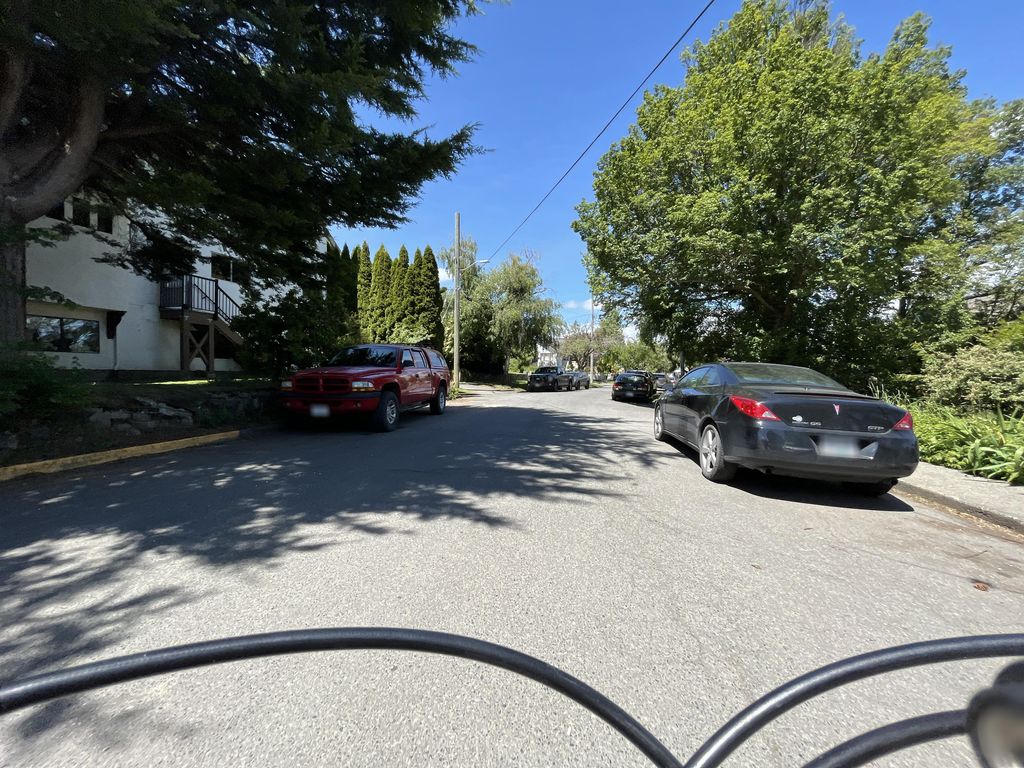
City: victoria